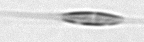
Label: Cylindrotheca